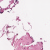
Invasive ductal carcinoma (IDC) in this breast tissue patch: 0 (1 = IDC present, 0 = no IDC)